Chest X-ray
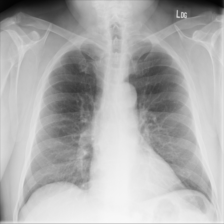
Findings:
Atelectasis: negative
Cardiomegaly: negative
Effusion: negative
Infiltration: negative
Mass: negative
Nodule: negative
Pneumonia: negative
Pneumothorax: negative
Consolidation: negative
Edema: negative
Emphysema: negative
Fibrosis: negative
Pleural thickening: negative
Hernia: negative